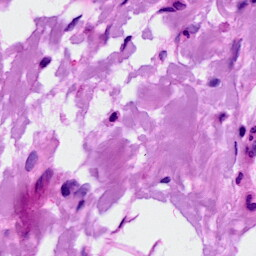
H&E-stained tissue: Breast